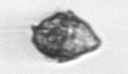
Label: Kryptoperidinium_triquetrum